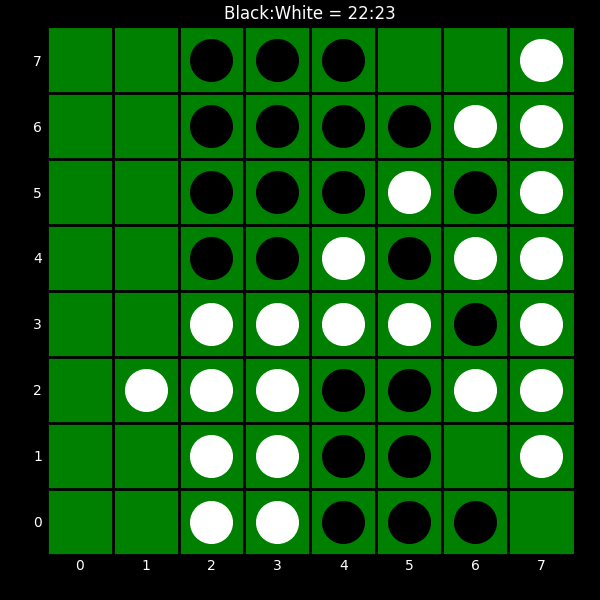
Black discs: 22
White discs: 23